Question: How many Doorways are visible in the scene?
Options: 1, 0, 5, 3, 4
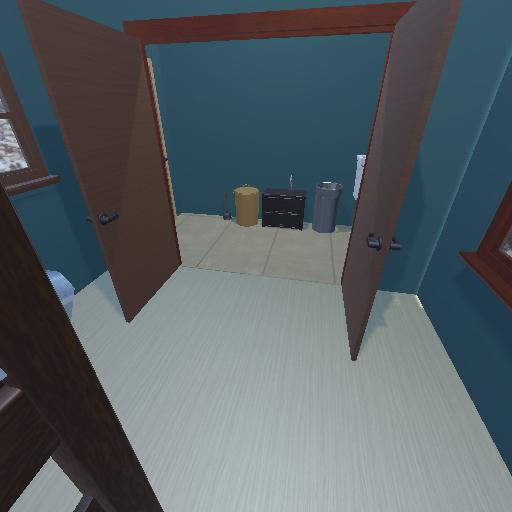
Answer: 1